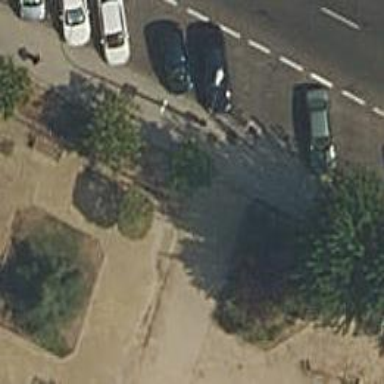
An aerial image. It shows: Footway surfaced with paving stones.